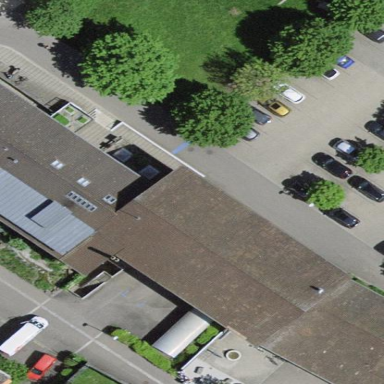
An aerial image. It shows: Sports hall building.